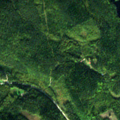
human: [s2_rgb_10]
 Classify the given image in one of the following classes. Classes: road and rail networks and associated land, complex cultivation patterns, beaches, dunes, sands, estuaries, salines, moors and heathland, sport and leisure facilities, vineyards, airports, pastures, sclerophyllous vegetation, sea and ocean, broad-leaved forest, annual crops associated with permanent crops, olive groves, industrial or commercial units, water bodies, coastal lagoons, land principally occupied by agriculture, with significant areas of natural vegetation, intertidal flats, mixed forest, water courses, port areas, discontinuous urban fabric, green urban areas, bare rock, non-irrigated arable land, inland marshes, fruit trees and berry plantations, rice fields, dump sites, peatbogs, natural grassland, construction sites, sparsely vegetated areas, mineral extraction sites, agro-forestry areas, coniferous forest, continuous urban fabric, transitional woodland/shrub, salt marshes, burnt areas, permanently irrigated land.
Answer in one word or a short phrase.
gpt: coniferous forest, mixed forest, water bodies